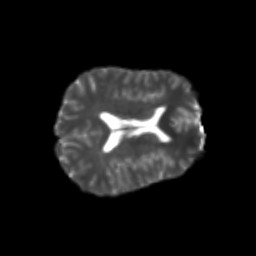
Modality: T2w
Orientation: axial
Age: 24
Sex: female
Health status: healthy
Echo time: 0.074 s